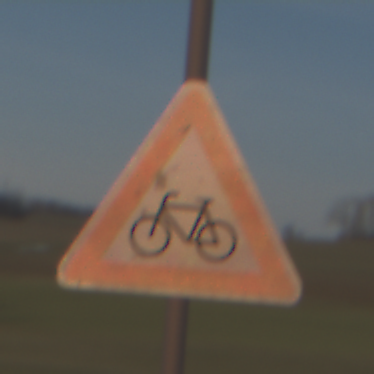
Verkehrszeichen: RadverkehrRechts
Umgebung: Outdoor, Nature
Tageszeit: MorningAfternoon
Wetter: Clear
Licht: Natural
Jahreszeit: Winter
Kontrast: HighContrast